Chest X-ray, PA view. Patient: 51 years old, sex F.
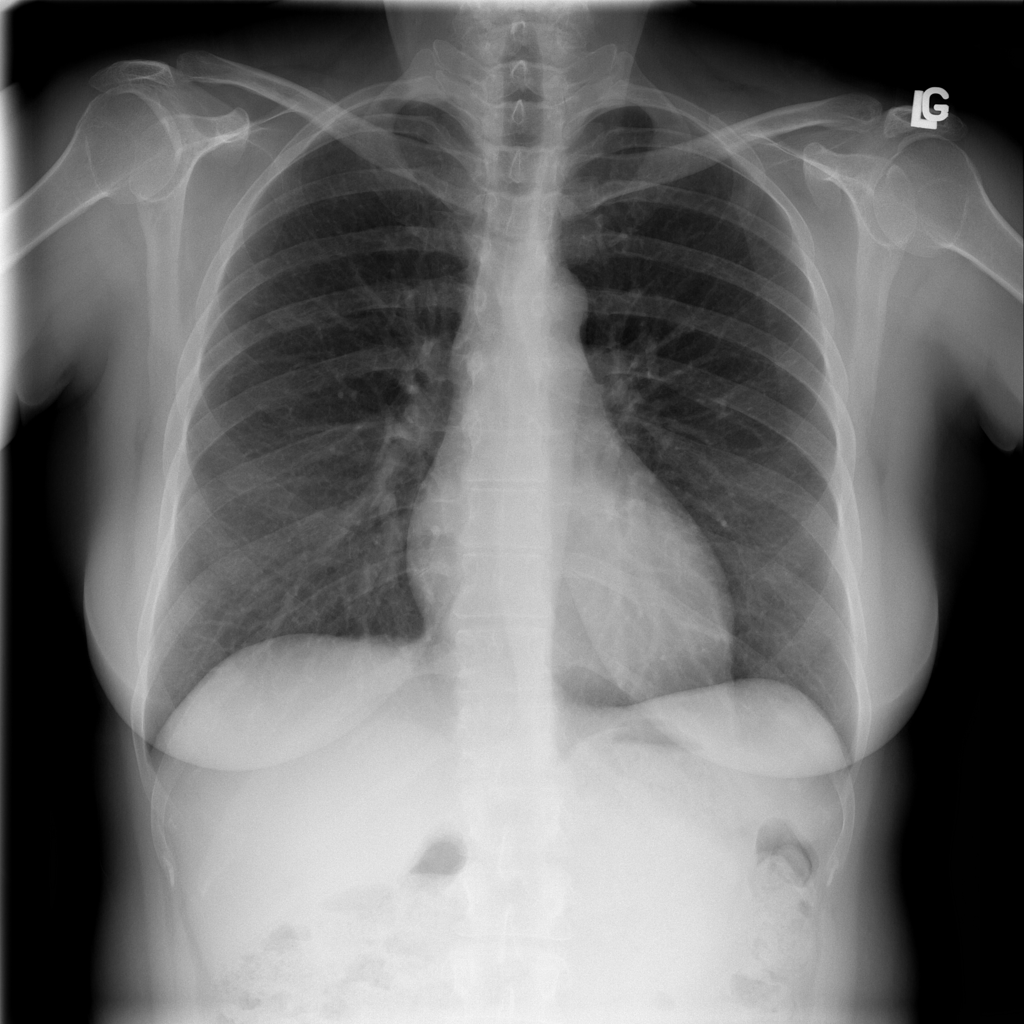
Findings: Pneumothorax